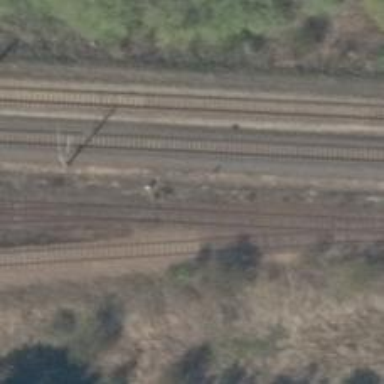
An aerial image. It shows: Railway switch.